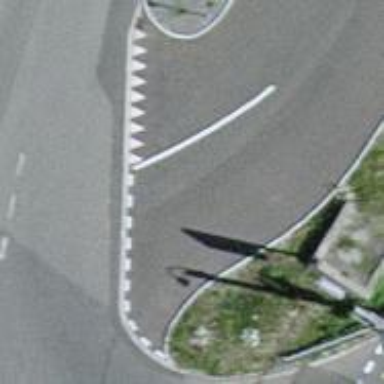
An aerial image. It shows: Road with "give way" sign.